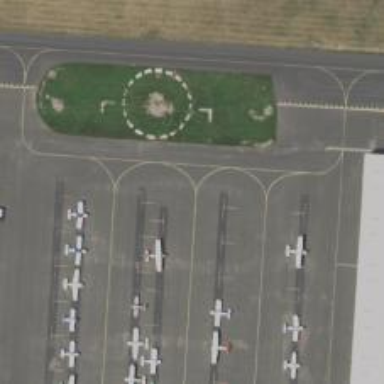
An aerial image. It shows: View of taxiway at the airport.